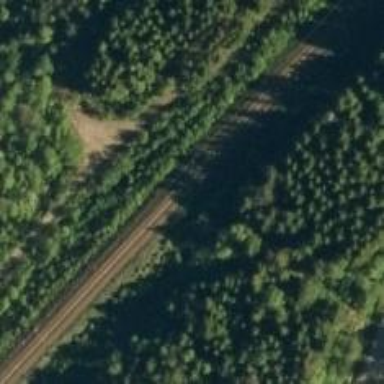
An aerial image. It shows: Continuous rail railway with electrified contact line.